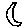
Label: moon